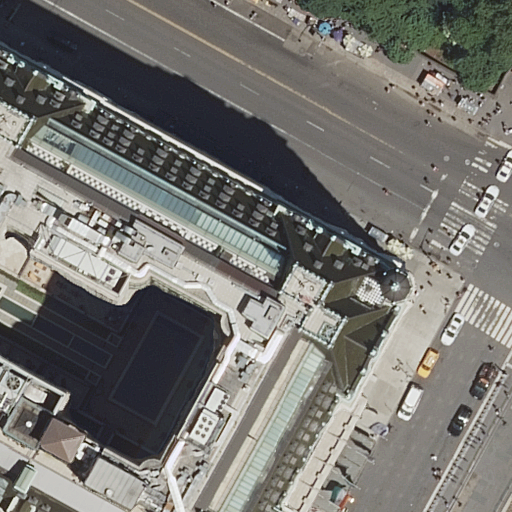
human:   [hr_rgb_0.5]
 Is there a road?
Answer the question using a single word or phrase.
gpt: yes

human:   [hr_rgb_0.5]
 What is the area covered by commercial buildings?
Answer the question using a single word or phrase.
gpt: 0m2

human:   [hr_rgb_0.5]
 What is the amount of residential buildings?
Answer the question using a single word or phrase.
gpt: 0

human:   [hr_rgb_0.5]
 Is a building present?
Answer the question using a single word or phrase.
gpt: yes

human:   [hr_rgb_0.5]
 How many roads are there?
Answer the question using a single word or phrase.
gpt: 8

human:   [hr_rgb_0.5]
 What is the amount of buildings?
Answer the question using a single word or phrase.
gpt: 1

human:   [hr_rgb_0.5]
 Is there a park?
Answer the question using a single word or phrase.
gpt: yes

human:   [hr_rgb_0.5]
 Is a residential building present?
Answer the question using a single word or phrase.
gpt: no

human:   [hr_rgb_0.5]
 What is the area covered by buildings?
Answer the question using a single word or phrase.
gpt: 2634m2

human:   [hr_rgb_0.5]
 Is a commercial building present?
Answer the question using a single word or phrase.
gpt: no

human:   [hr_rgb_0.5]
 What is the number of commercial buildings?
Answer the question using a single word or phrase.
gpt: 0

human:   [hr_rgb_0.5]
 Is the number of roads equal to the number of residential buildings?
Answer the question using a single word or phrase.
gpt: no

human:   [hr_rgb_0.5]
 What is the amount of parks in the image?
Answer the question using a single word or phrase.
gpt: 2

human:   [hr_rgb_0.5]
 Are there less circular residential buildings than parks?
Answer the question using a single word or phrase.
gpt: yes

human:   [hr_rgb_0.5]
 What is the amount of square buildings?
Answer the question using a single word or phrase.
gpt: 0

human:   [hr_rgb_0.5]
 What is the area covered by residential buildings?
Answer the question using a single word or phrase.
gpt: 0m2

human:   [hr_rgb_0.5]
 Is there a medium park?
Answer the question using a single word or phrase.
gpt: no

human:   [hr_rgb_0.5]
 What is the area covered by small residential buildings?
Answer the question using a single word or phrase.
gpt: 0m2

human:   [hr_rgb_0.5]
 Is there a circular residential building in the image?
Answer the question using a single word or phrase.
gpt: no

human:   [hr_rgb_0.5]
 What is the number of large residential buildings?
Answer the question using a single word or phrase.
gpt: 0

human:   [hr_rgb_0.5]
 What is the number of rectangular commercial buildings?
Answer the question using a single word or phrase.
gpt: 0

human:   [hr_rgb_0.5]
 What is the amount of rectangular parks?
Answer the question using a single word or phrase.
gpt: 1

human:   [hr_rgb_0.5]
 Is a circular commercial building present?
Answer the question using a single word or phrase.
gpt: no

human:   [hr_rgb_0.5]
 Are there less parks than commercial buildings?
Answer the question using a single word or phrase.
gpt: no

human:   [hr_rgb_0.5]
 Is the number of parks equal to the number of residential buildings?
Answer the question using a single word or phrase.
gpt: no

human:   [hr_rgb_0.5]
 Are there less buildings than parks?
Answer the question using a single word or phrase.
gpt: yes

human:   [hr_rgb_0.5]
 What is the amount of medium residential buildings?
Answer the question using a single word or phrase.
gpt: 0

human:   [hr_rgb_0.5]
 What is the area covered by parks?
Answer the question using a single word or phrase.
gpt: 17194m2

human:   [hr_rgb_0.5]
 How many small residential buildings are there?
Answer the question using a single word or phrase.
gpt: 0

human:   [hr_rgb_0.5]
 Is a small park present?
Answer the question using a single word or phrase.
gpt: no

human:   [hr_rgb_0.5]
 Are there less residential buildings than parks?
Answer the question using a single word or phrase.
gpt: yes

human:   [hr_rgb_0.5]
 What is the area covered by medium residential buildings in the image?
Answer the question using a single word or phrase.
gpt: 0m2

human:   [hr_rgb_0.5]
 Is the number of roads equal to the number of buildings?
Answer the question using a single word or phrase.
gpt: no

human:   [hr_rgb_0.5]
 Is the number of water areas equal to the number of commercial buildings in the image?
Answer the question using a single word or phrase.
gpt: yes

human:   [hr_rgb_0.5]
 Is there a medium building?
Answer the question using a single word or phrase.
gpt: no

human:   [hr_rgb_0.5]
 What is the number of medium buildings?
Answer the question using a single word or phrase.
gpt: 0

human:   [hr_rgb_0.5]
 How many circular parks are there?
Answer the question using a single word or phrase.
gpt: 0

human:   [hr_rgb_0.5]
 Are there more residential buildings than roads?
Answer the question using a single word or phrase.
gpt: no

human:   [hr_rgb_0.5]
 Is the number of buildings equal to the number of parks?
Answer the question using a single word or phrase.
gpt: no

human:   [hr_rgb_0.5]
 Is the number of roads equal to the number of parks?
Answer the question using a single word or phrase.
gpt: no

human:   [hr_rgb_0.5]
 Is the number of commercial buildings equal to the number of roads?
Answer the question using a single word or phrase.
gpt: no

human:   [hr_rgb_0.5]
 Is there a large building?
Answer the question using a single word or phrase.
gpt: yes

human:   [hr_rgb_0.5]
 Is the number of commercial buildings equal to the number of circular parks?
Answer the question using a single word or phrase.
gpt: yes

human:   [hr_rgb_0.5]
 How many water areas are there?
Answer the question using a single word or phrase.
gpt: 0

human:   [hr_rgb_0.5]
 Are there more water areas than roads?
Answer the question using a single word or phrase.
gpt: no

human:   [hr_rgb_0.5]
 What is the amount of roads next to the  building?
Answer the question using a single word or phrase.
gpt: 8

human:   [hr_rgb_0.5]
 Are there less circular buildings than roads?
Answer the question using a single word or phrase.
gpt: yes

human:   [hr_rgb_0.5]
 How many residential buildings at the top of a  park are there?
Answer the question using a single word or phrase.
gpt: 0

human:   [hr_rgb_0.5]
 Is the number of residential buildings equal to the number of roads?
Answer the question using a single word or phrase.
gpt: no

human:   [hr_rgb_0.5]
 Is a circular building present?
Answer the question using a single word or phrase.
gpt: no

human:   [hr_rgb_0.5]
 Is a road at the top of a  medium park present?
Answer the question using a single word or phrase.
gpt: no

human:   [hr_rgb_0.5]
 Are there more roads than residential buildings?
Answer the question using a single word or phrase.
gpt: yes

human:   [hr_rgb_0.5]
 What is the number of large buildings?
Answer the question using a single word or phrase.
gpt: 1

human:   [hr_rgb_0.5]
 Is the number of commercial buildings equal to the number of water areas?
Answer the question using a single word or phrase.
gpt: yes

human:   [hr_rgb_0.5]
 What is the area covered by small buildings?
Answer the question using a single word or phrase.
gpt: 0m2

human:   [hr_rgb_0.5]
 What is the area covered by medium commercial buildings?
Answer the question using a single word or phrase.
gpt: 0m2

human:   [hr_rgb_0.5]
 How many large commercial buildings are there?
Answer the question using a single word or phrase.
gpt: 0

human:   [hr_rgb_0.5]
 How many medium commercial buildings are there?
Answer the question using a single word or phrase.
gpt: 0

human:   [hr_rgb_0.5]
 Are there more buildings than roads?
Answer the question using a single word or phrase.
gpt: no

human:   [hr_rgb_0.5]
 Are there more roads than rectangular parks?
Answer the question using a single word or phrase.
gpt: yes

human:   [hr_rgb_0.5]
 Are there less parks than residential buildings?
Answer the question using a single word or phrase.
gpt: no

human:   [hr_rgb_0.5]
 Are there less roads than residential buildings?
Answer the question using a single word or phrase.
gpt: no

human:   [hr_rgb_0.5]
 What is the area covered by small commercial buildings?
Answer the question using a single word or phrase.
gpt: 0m2

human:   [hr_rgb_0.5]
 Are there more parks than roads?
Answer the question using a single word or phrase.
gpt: no